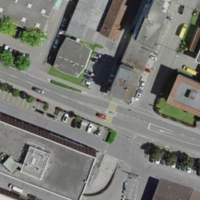
EUNIS habitat code: 54
Species observed at this site:
Clematis vitalba